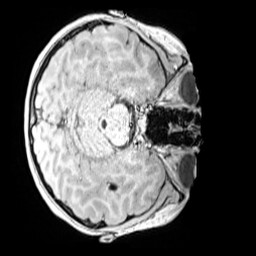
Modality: MP2RAGE
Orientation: axial
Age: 10
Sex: female
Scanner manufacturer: siemens
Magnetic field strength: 3 T
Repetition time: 4 s
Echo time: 0.00299 s